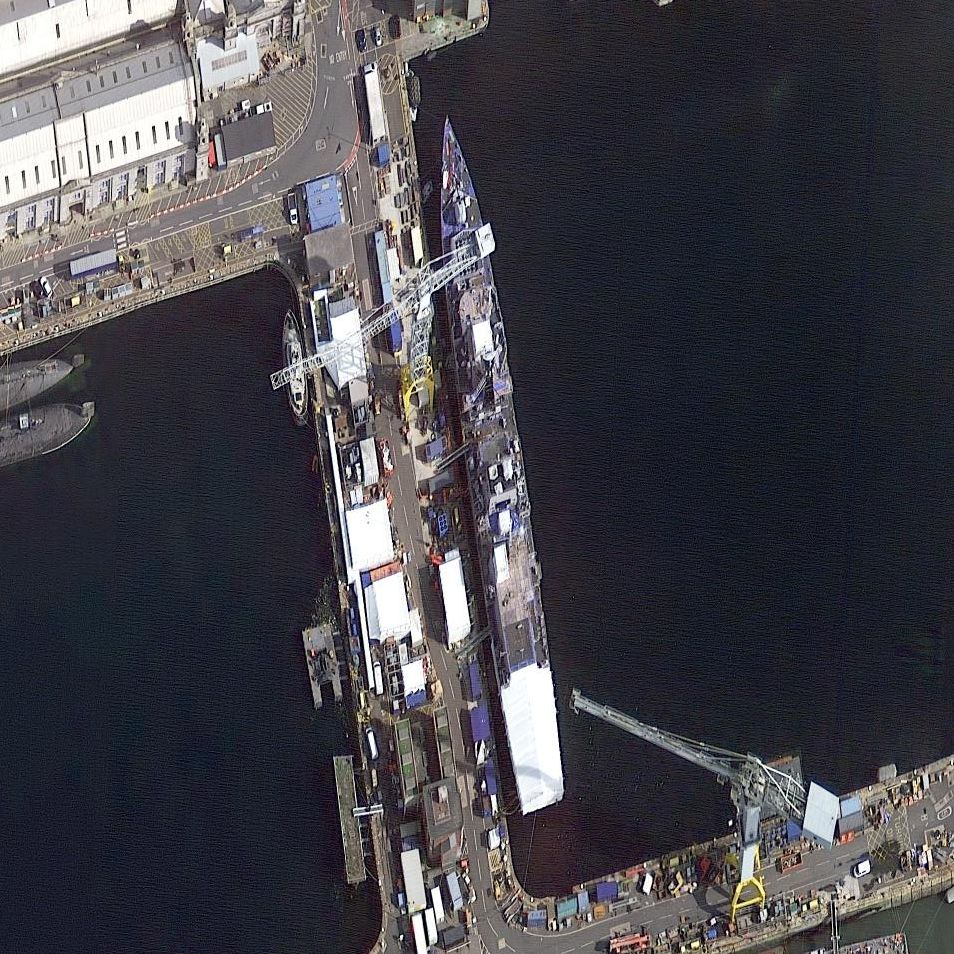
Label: destroyer